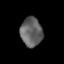
Tissue: lung
Cell type: Endothelial cells
Senescence score: 0.6294
Nuclear area (px): 618
Mean DAPI intensity: 99.115